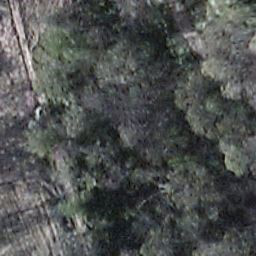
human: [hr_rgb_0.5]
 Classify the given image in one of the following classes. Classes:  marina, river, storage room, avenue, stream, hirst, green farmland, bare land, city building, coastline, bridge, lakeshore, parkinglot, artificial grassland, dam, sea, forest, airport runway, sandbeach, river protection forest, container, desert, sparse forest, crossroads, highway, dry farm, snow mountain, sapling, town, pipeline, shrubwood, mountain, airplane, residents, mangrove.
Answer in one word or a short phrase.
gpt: shrubwood